Field crop: maize
Growth stage: 1
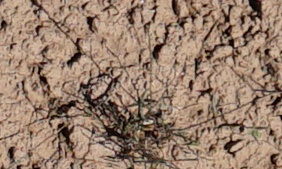
Species: lolium